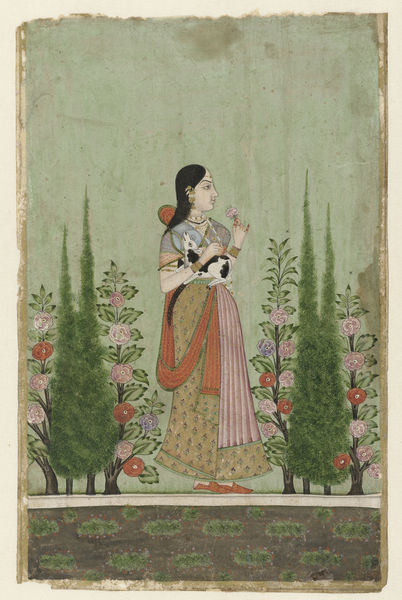
Titel: Meisje met een reekalfje
Standort: Amsterdam
Institution: Rijksmuseum
Schlagwörter: baum, hand, bäume, grün, blume, blumen, frau, hintergrund, kleid, zeichnung, hund, rosen, rot, tuch, weg, bild, feld, gewand, haare, pflanzen, rosa, garten, zypressen, hündchen, japan, papier, schuhe, grun, schwarze haare, tusche, buch, asien, druck, seite, pantoffel, grüne, indien, persisch, indisch, sari, blümen, dari, saari